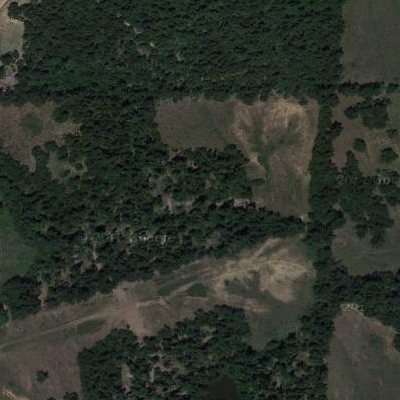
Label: eForest